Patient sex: M
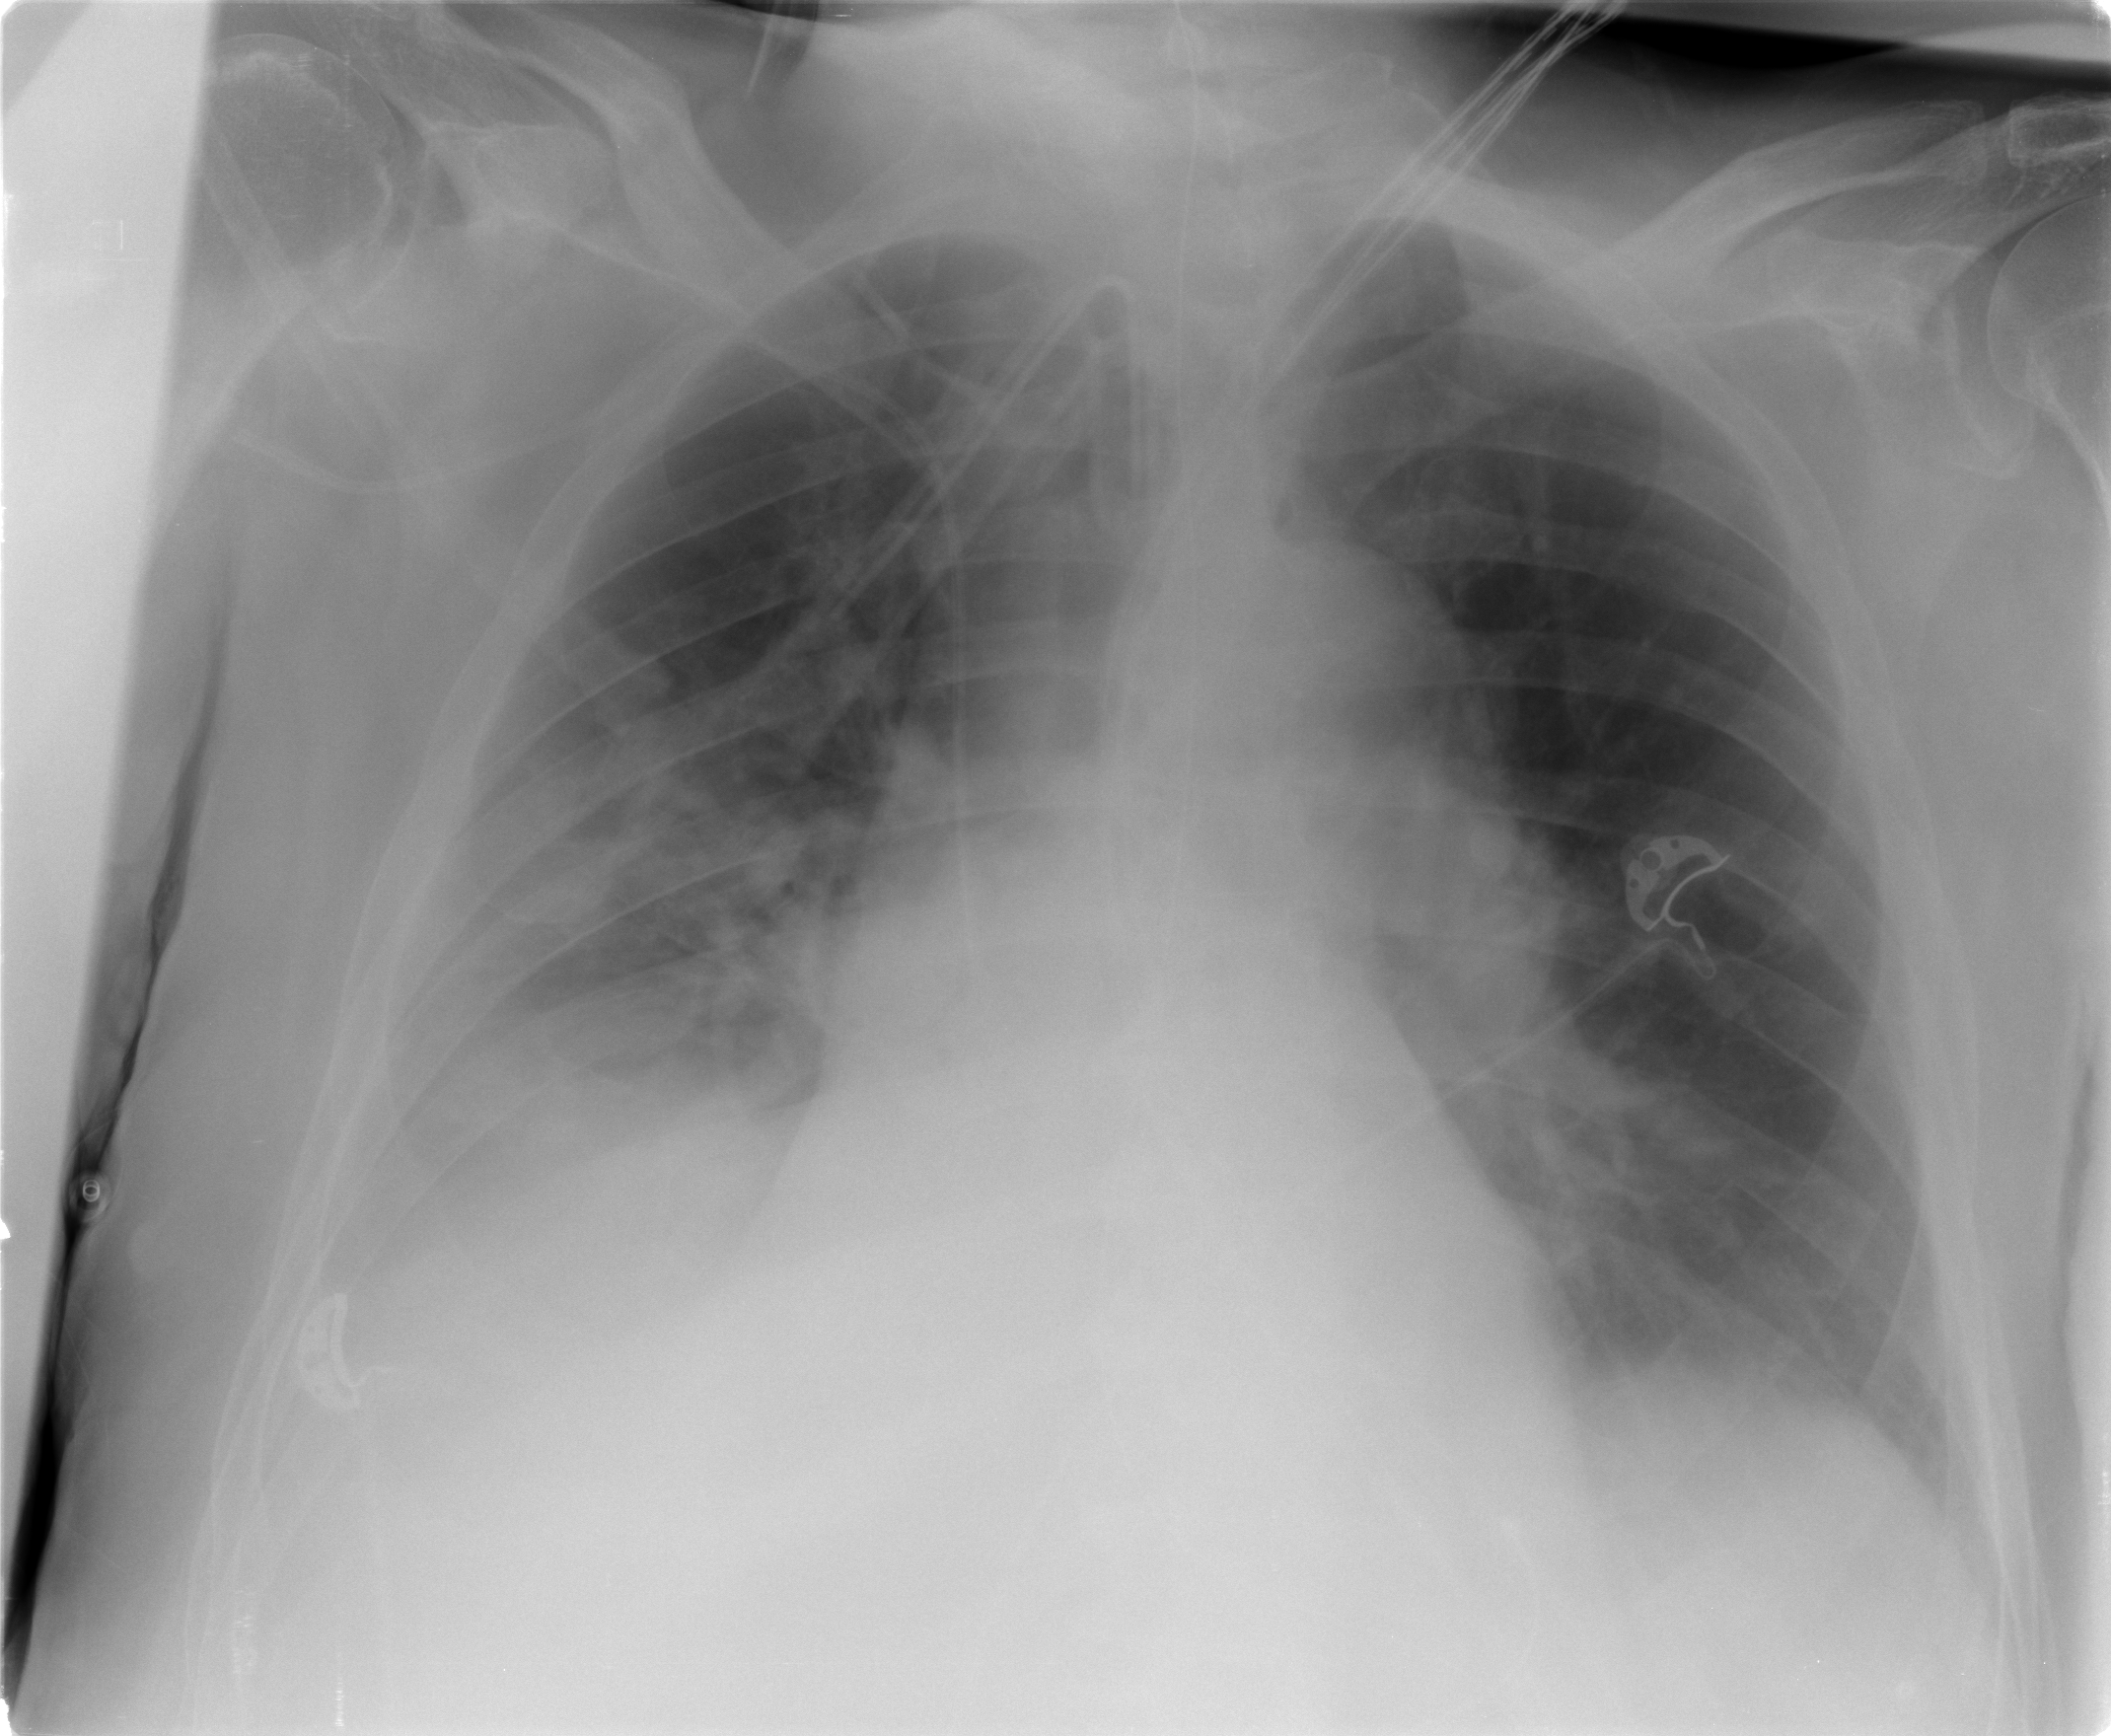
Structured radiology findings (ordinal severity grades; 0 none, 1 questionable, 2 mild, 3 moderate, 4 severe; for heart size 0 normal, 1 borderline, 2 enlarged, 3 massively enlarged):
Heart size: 1
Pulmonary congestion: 0
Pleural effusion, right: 3
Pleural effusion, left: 2
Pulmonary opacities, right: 2
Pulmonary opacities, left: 0
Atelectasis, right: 3
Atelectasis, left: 2